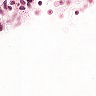
Metastatic tissue present: no